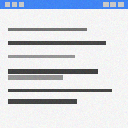
Screen state: on